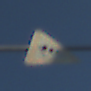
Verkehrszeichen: SeitenwindVonLinks
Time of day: MorningAfternoon
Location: Outdoor (Nature)
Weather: Clear
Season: NotSpecified
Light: Natural